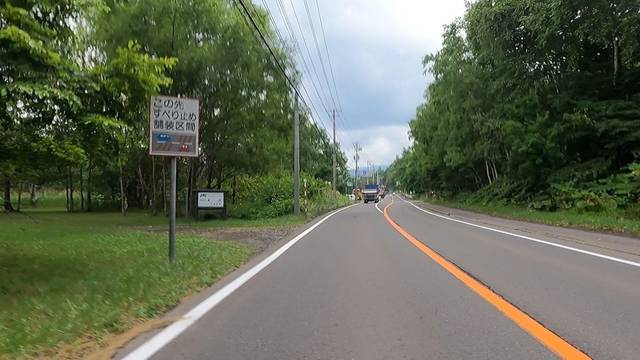
Region: Japan
Coordinates: 42.927, 141.337